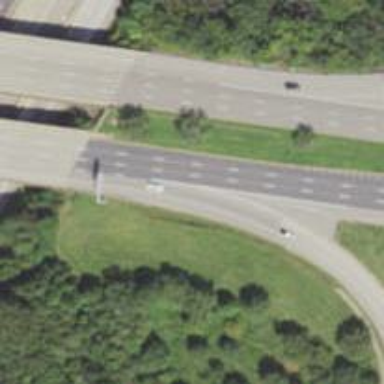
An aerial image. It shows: Motorway junction.